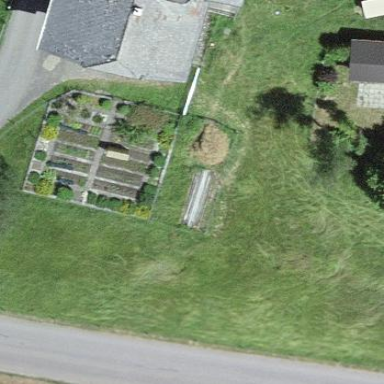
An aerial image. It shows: Garden area designated for leisure land.